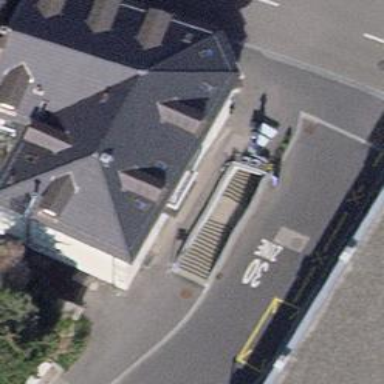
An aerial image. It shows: Tunnel with steps on the road.